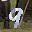
Label: 9